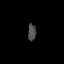
Tissue: skin
Cell type: Epithelial cells
Senescence score: 0.8713
Nuclear area (px): 136
Mean DAPI intensity: 73.559